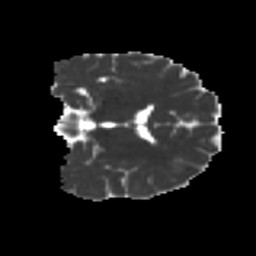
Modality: MD
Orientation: coronal
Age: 20
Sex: male
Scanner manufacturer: ge
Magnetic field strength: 3 T
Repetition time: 7.8 s
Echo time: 0.0606 s